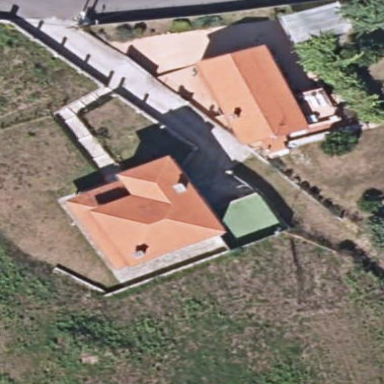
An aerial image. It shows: Simple house.